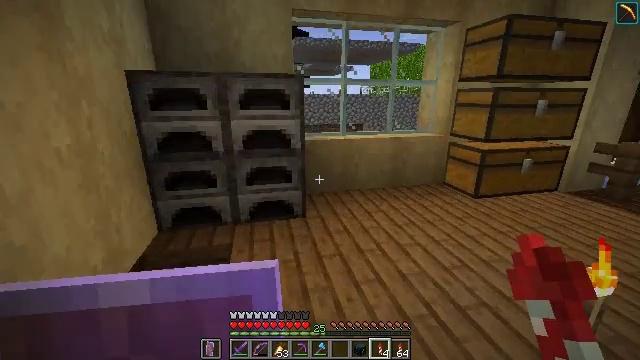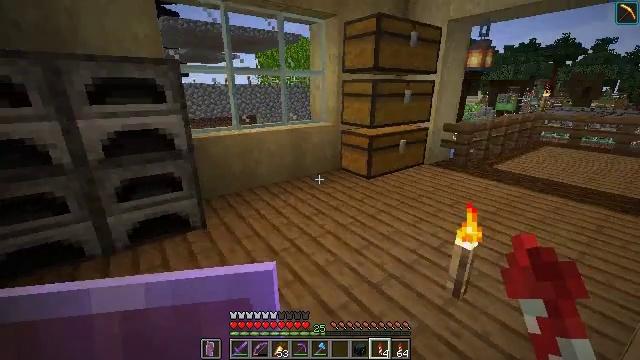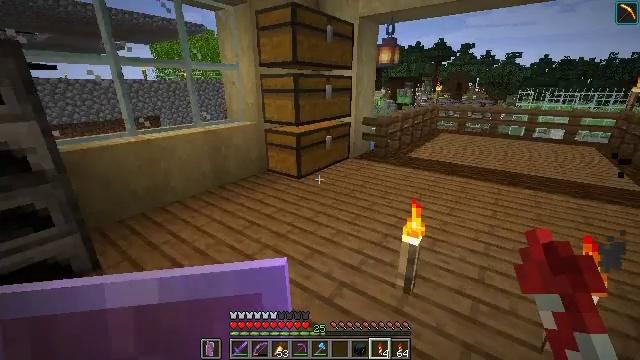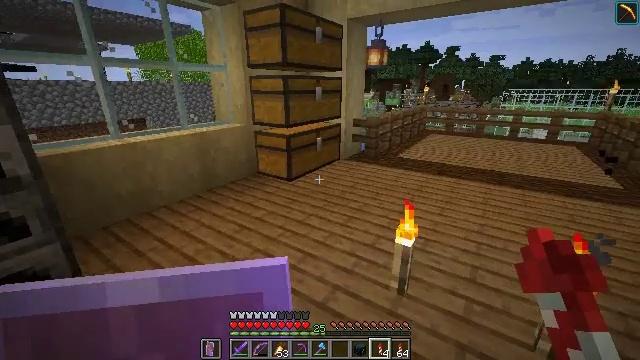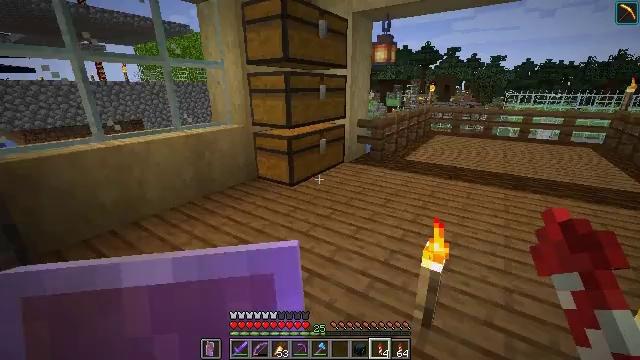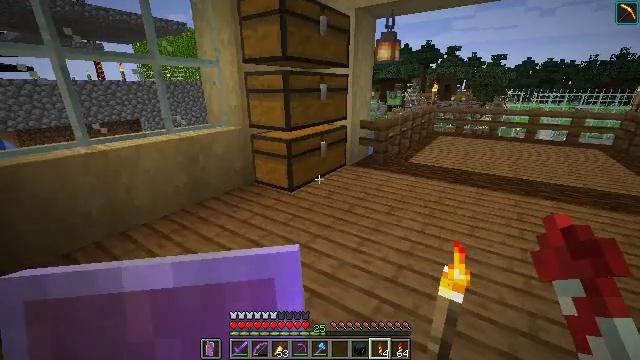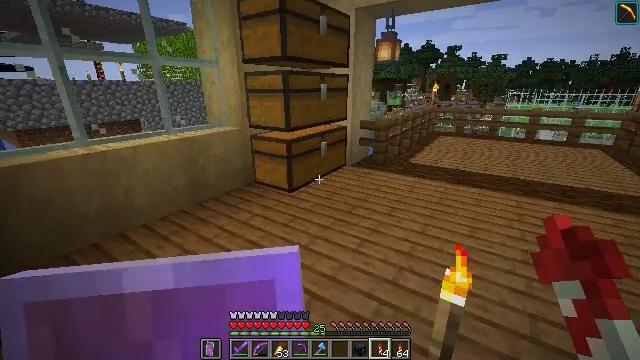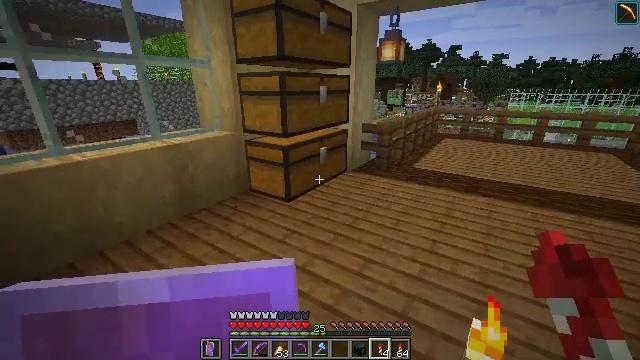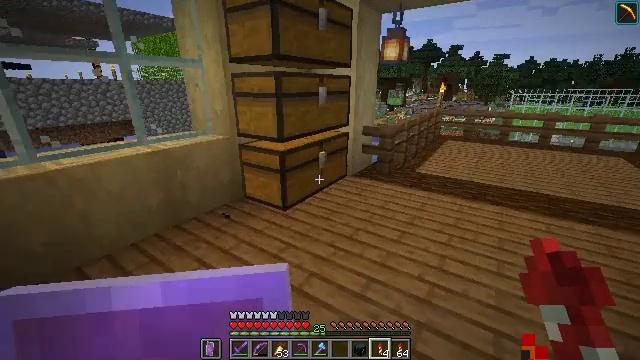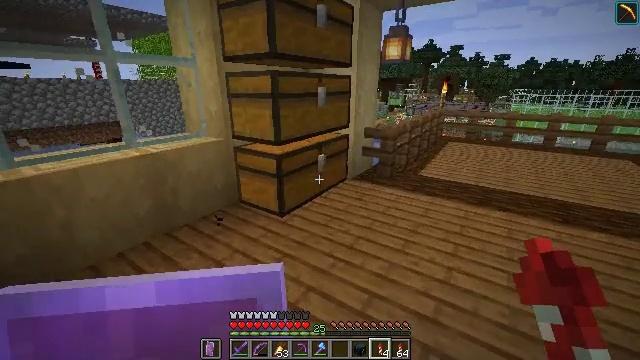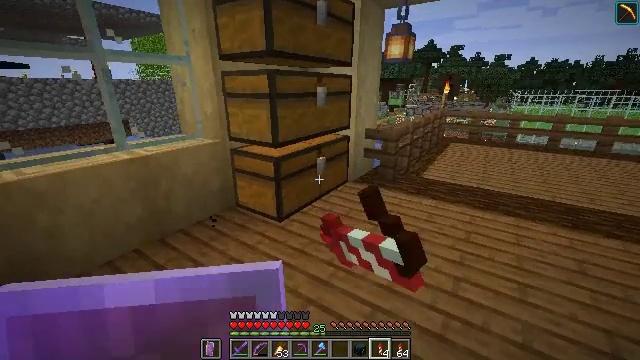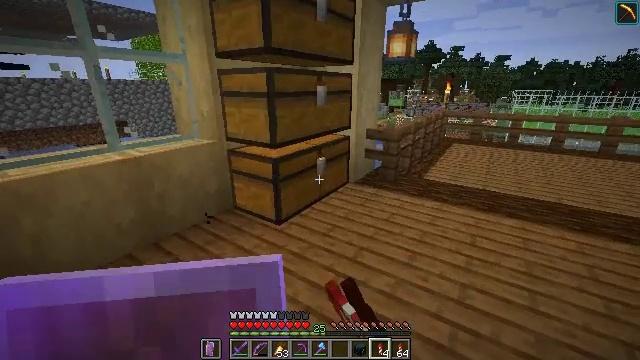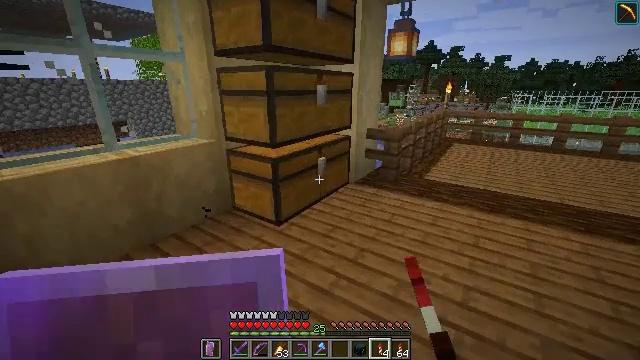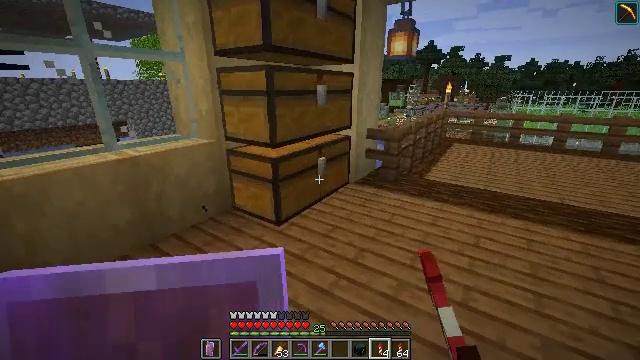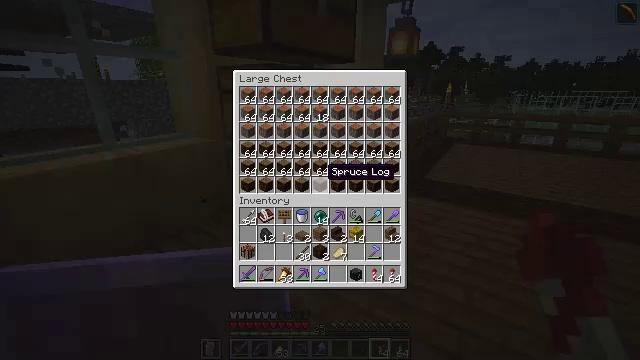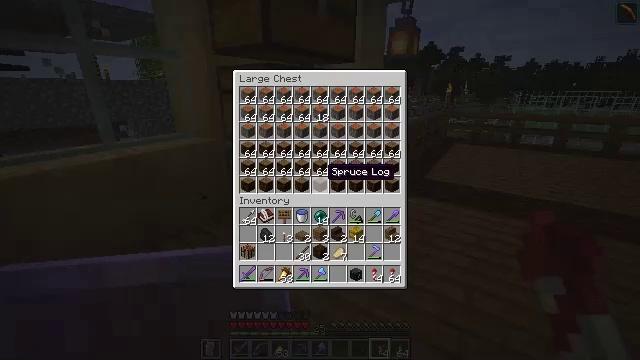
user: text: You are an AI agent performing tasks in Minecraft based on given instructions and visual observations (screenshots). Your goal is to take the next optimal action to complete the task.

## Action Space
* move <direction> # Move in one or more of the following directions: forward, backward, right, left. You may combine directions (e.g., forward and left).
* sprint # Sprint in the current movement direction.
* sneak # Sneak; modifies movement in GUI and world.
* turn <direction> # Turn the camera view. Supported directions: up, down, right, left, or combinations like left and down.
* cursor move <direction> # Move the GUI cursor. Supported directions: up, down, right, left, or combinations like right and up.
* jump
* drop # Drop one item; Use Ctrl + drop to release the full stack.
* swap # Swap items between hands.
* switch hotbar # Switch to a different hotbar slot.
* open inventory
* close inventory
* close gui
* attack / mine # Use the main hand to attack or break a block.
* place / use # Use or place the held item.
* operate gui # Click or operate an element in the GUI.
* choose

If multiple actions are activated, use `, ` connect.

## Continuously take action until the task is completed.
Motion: motion action
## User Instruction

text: Gather items from the brown shulker box by mining it.
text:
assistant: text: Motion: move forward, turn right and down
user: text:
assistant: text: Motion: move forward, turn right
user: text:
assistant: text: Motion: move forward, turn right
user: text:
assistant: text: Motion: move forward
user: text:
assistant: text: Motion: move forward
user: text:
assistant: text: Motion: move forward
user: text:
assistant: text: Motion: move forward
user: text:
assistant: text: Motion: move forward
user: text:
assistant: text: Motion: move forward, use / place
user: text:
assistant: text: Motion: use / place
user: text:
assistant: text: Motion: use / place
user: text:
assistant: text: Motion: no_op
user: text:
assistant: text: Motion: no_op
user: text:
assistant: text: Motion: open gui
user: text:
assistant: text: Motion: no_op
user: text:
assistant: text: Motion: no_op
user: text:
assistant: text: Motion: no_op
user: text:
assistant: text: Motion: no_op
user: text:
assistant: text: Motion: no_op
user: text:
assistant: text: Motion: no_op
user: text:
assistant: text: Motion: no_op
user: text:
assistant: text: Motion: no_op
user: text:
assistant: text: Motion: no_op
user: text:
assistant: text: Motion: no_op
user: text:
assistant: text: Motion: turn left, close gui
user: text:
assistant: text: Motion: turn left and up
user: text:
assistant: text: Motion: turn left and up
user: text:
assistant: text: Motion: turn left and up
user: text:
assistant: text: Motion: turn left and down
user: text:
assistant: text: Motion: turn left and down